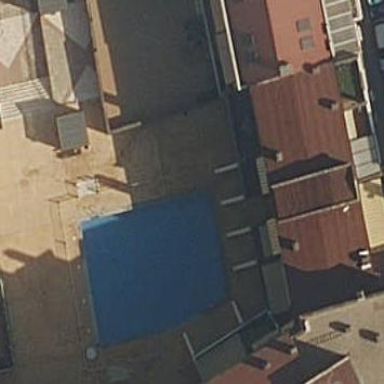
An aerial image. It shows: Swimming pool located in leisure land.